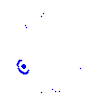
Particle: pion